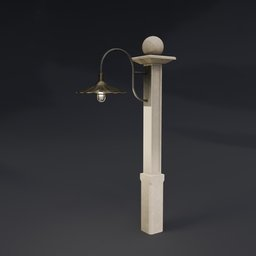
Label: lighting